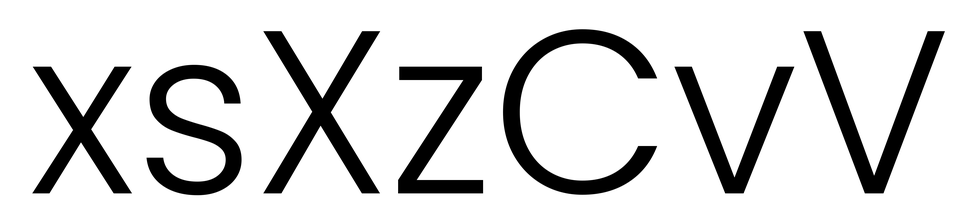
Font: Poppins-Light